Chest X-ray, PA view. Patient: 56 years old, sex F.
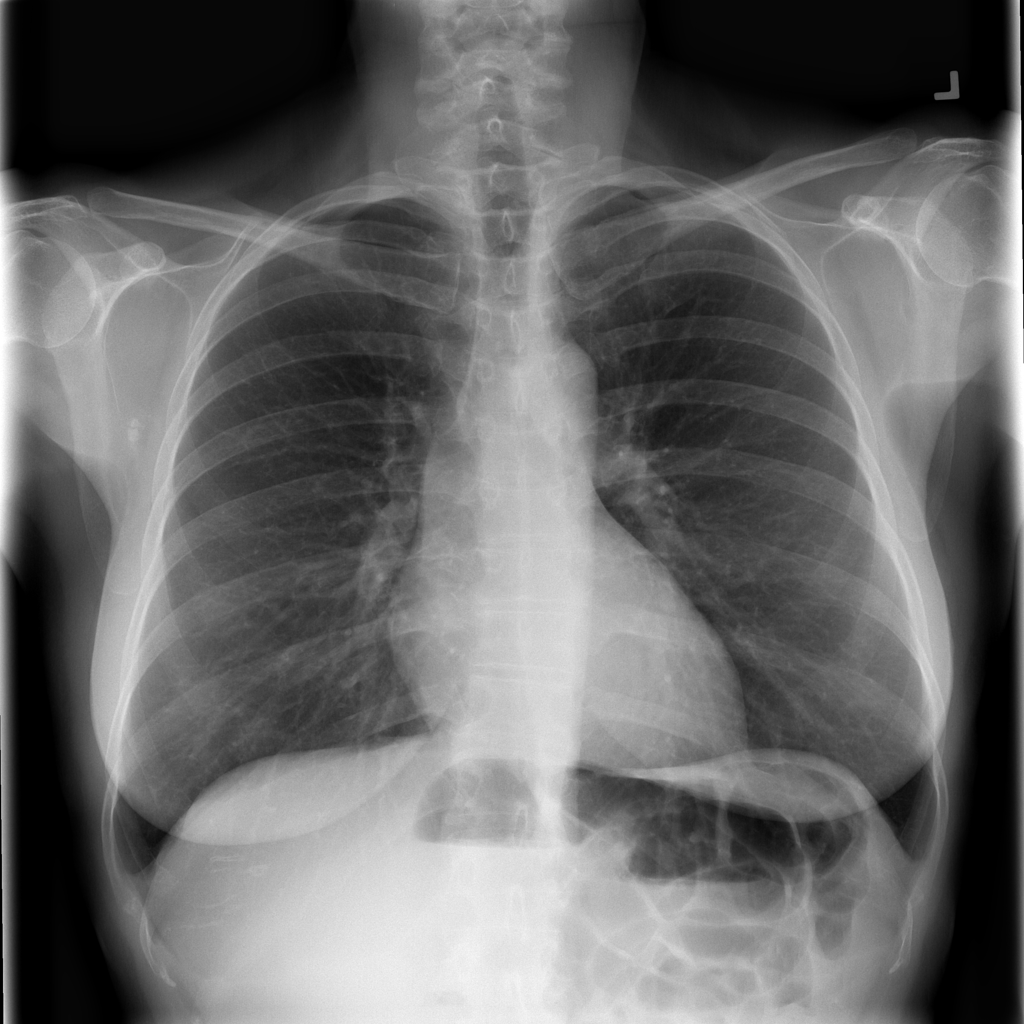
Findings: No Finding